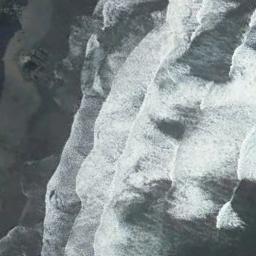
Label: beach